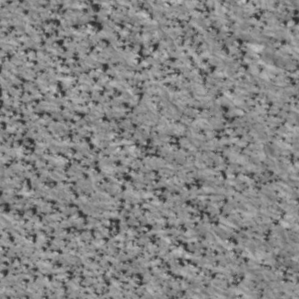
Label: non_frost